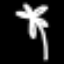
Label: palm tree